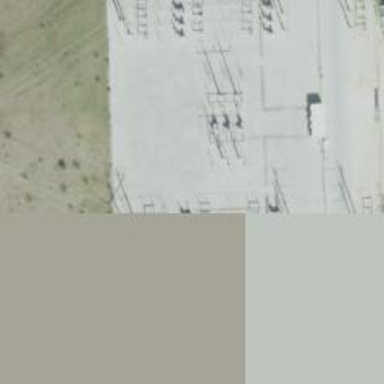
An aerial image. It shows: Switch for power supply.